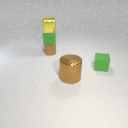
small green rubber cube to the right of large brown metal cylinder